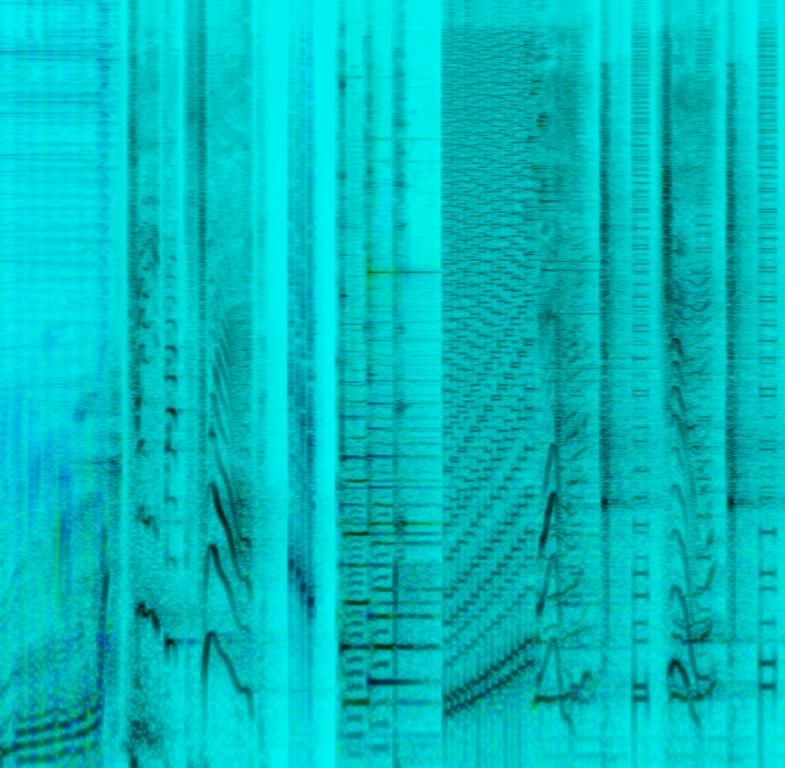
The low quality recording features a synth melody and a lot of synth sound effects, over which there is a funny boy vocal talking. The synth melody continues to play in the second part of the loop where shimmering bells, snaps layered with snappy rimshots and harmonizing kids' vocals singing over them, appear. It sounds happy, joyful and fun - like something kids would listen to.